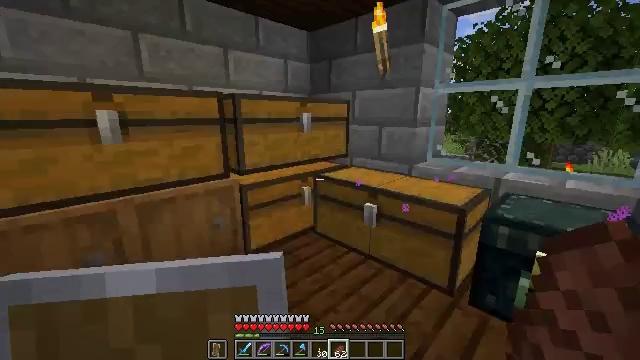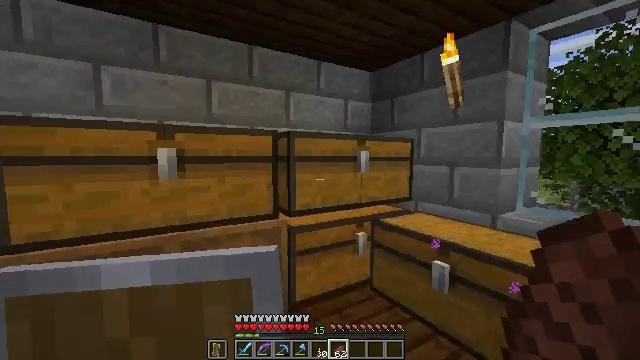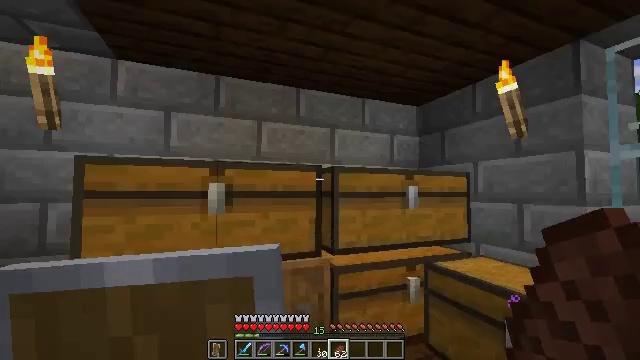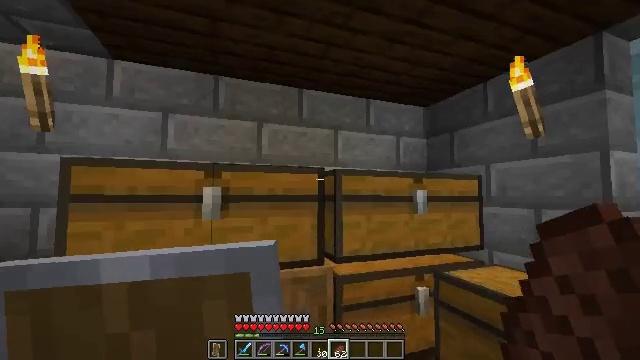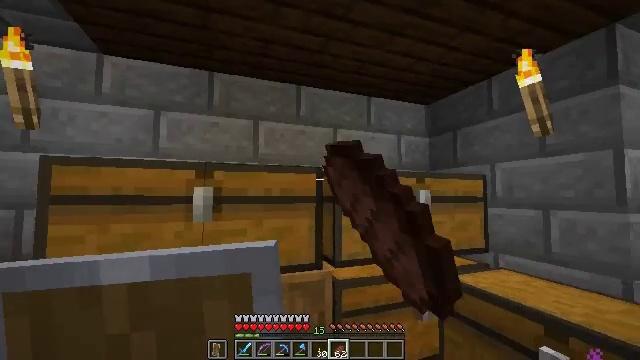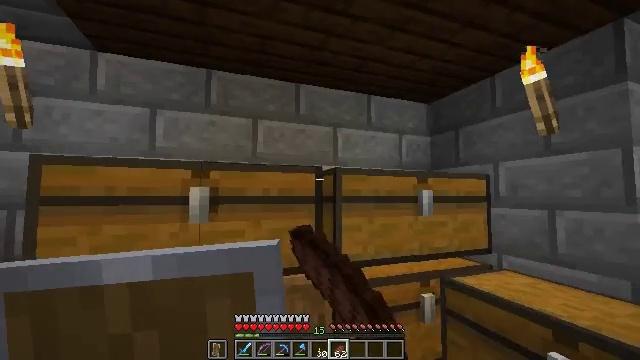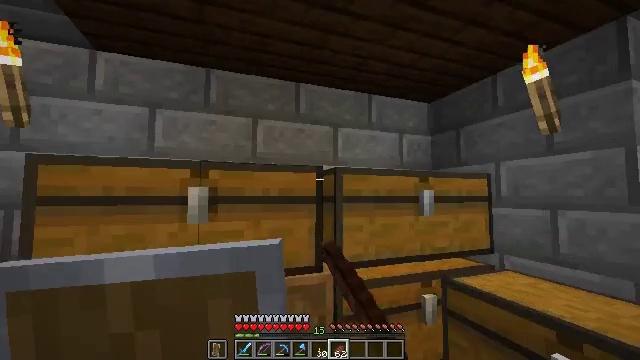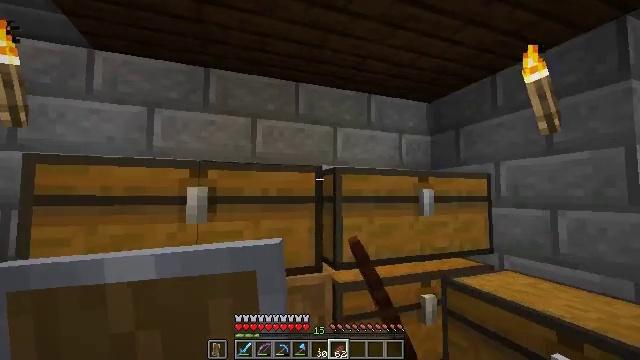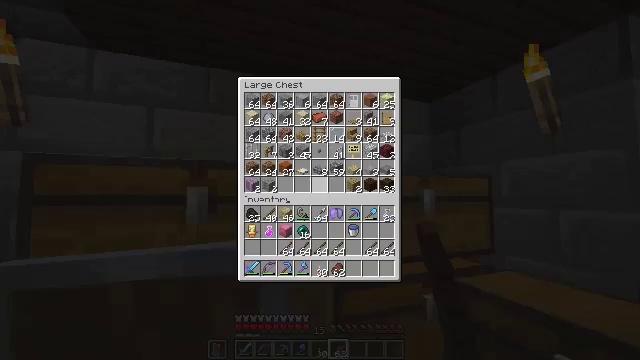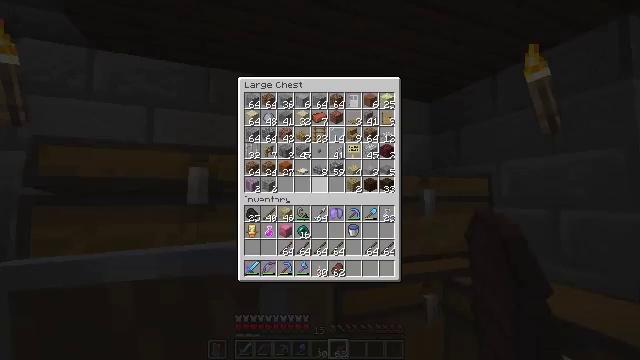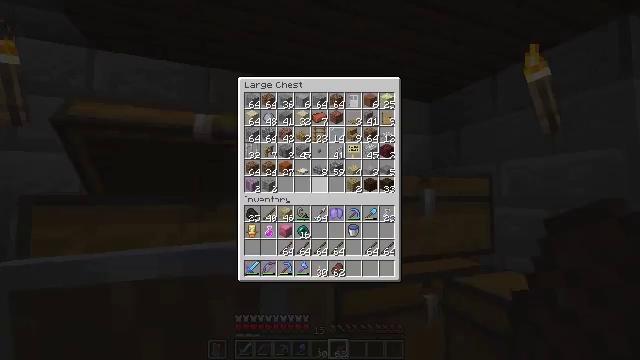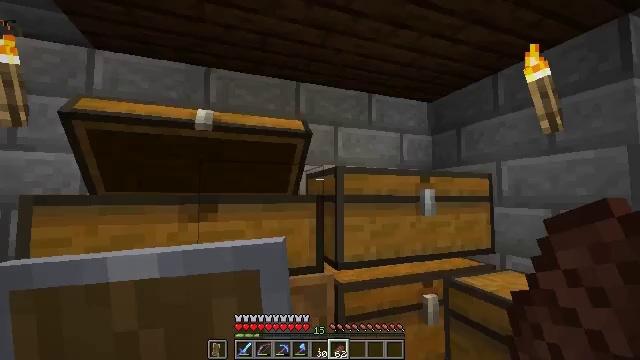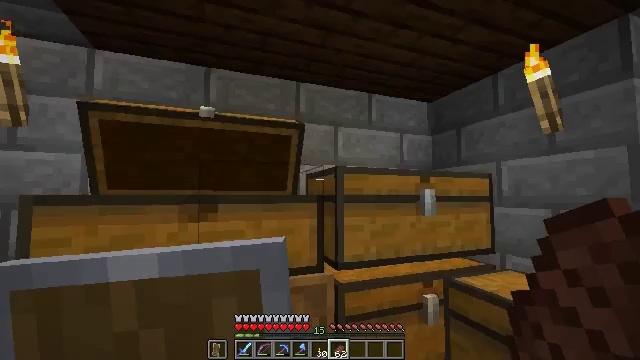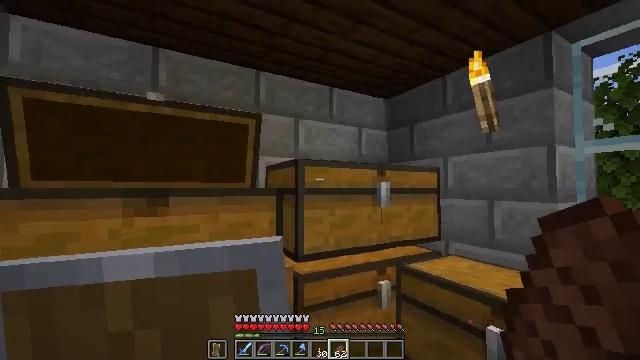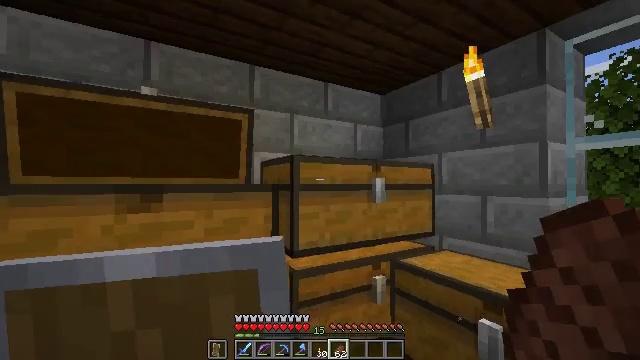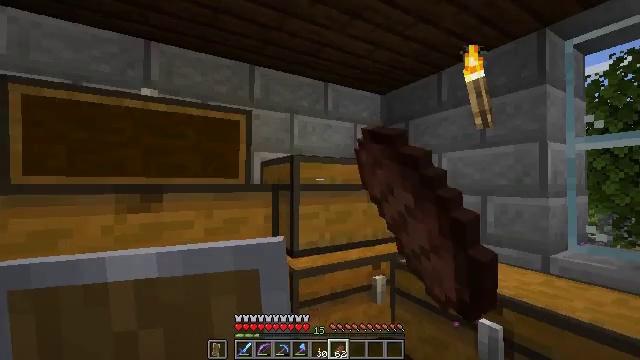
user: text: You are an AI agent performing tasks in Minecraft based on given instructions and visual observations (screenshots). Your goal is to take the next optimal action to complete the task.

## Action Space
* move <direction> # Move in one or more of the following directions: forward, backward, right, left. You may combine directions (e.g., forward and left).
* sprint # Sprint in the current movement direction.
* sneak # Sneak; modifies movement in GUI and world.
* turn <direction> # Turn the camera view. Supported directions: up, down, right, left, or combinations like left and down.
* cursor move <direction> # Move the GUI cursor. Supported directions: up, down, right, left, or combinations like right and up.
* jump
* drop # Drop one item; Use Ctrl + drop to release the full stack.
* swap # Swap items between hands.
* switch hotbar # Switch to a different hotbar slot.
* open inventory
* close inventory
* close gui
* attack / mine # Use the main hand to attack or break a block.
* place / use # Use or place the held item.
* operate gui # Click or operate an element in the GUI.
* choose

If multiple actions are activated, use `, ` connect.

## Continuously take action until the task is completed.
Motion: motion action
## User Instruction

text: Construct a beehive at the crafting table.
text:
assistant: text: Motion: move forward, turn left and up
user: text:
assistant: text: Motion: move forward, turn left and up
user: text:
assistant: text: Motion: turn left and up, use / place
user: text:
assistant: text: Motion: use / place
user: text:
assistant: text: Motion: no_op
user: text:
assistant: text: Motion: no_op
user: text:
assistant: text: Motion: no_op
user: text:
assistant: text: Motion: open gui
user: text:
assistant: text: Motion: no_op
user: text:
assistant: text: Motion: no_op
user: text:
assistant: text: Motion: no_op
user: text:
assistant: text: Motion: close gui
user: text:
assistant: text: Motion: turn right and down
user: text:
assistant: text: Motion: turn right, use / place
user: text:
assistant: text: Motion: no_op
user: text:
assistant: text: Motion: no_op
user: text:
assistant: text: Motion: no_op
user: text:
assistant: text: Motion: no_op
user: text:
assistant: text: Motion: open gui
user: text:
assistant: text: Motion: no_op
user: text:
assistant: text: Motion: cursor move left and up
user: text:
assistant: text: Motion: cursor move left and up
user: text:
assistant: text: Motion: sneak, cursor move left and up
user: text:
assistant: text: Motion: sneak, cursor move up
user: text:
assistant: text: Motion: sneak, cursor move up
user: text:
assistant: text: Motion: sneak
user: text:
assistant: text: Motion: sneak, operate gui
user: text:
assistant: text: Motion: sneak
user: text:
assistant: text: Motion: no_op
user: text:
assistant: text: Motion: no_op